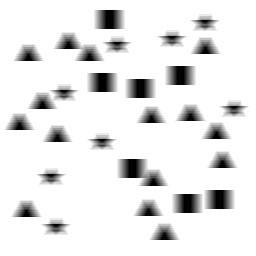
Squares: 7
Triangles: 15
Stars: 8
Total shapes: 30